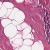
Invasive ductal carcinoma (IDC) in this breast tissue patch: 0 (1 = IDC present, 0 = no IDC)